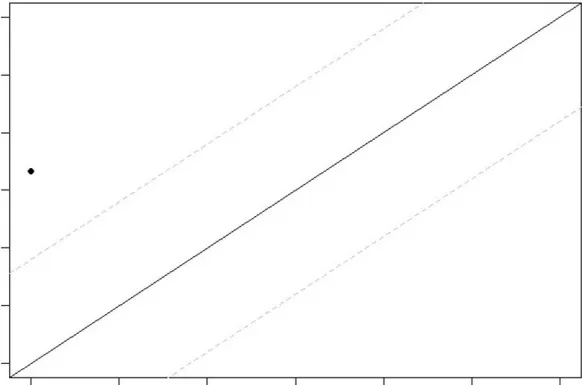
Reliable change index of the Expressive Language variable before and after video feedback-guided teleintervention sessions. Source: own authorship.
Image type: chart (chart)